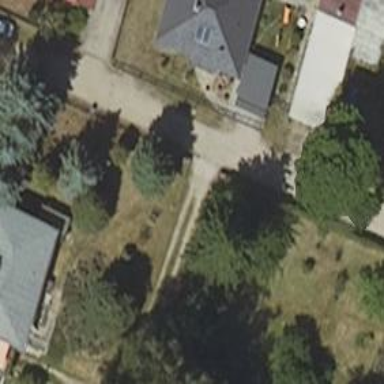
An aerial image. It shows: Residential road with compacted surface.